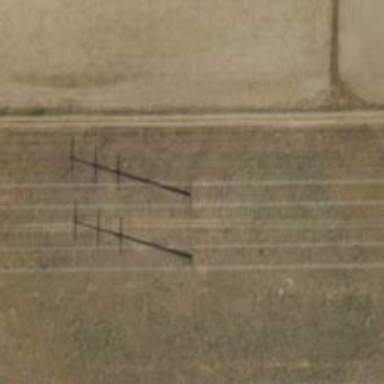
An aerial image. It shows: Power tower.